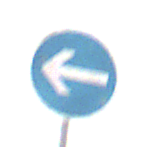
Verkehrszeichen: VorgeschriebeneFahrtrichtungHierLinks
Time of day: MorningAfternoon
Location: Outdoor (Suburban)
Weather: Clear
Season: NotSpecified
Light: Natural